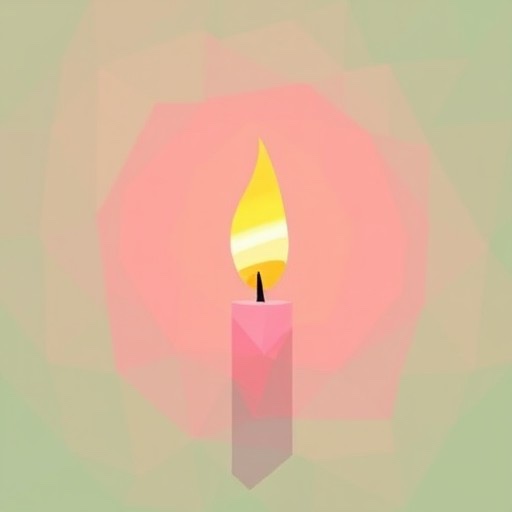
Category: Sympathy